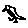
Label: bird